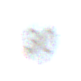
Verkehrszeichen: EndeGeschwindigkeit30
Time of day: SunriseSunset
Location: Outdoor (RoadRail)
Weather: PartlyCloudy
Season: NotSpecified
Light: Natural